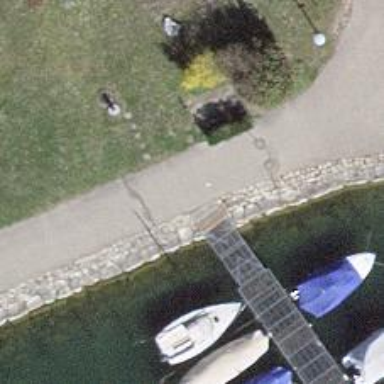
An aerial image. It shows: Man-made pier.